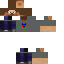
A male human skin with medium skin, wearing brown long hair dressed in a blue tshirt and brown pants, featuring a closed mouth.